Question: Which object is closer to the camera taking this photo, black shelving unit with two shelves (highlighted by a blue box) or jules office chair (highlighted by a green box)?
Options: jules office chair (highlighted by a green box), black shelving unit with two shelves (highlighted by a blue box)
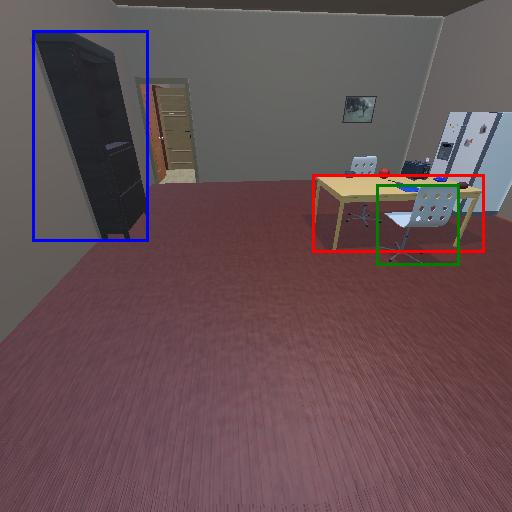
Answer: jules office chair (highlighted by a green box)